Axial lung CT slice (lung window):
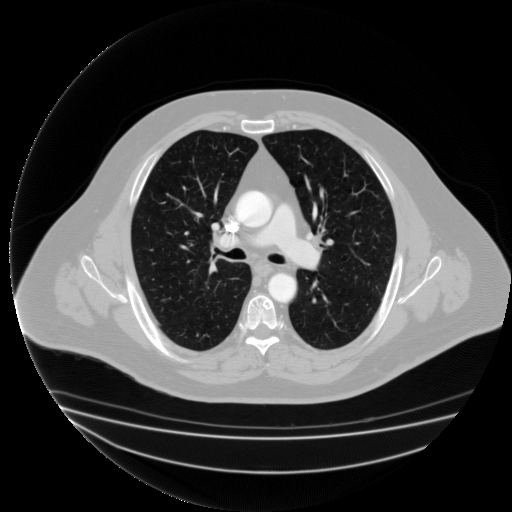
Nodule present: no